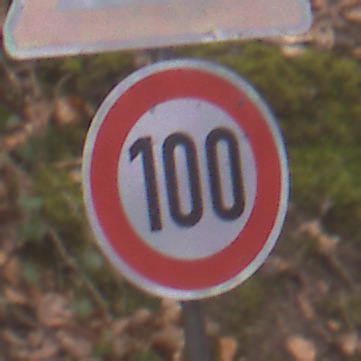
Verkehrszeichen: Geschwindigkeit100
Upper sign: RadverkehrRechts
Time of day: Midday
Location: Outdoor (Nature)
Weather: Overcast
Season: Autumn
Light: Natural